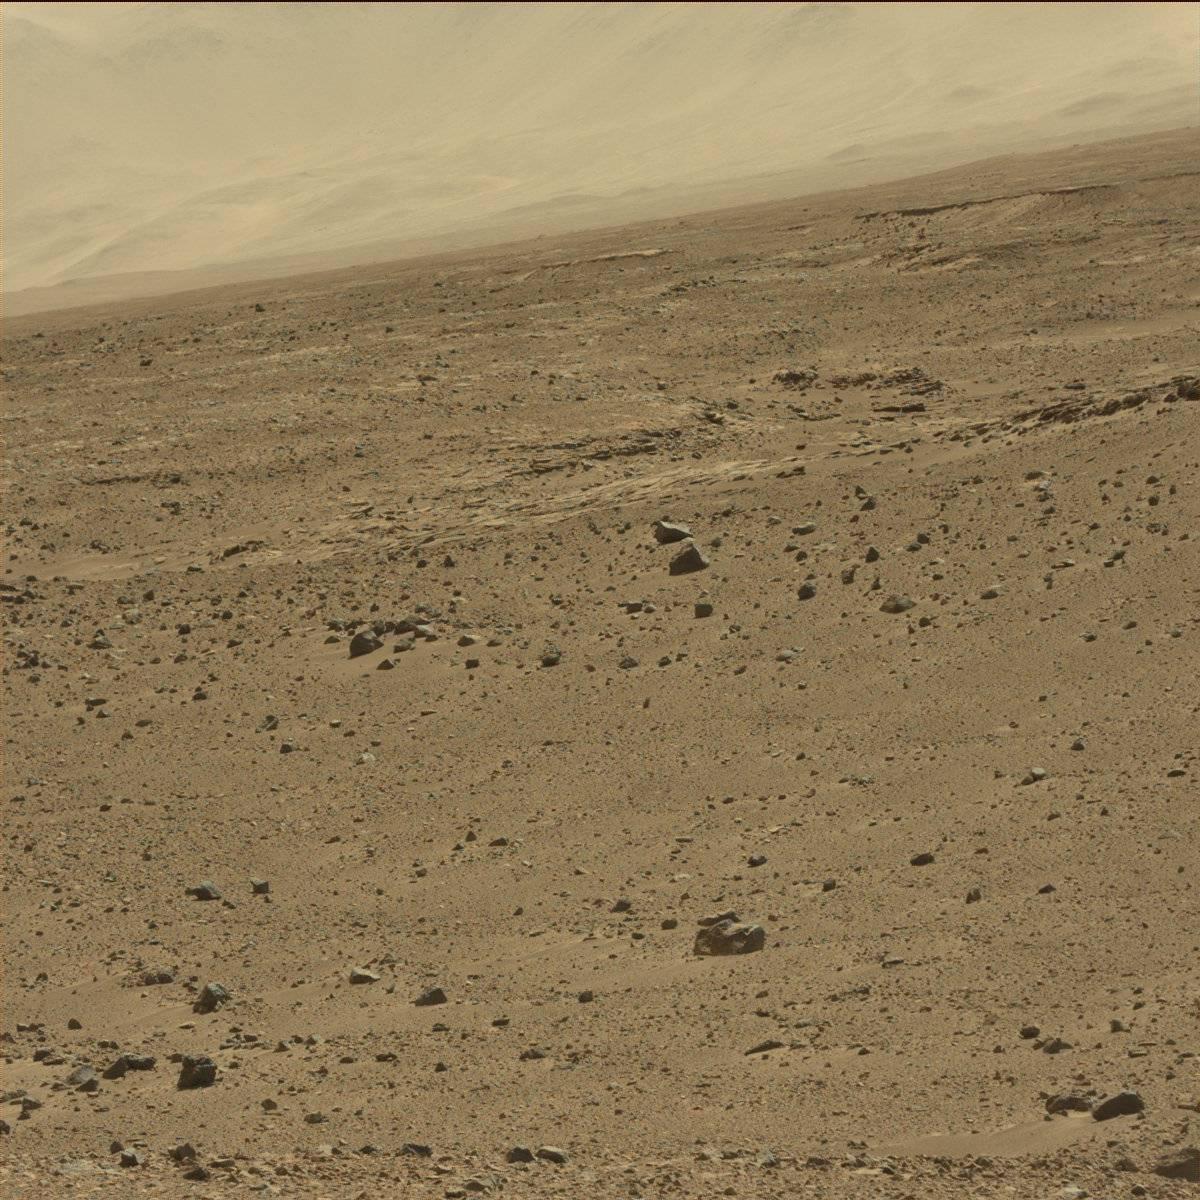
Terrain classes present: Bedrock, Ridge, Sand / Soil, Sky